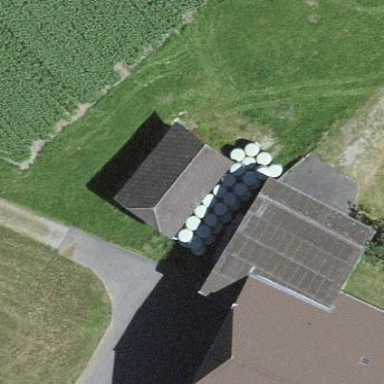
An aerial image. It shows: Rural barn.